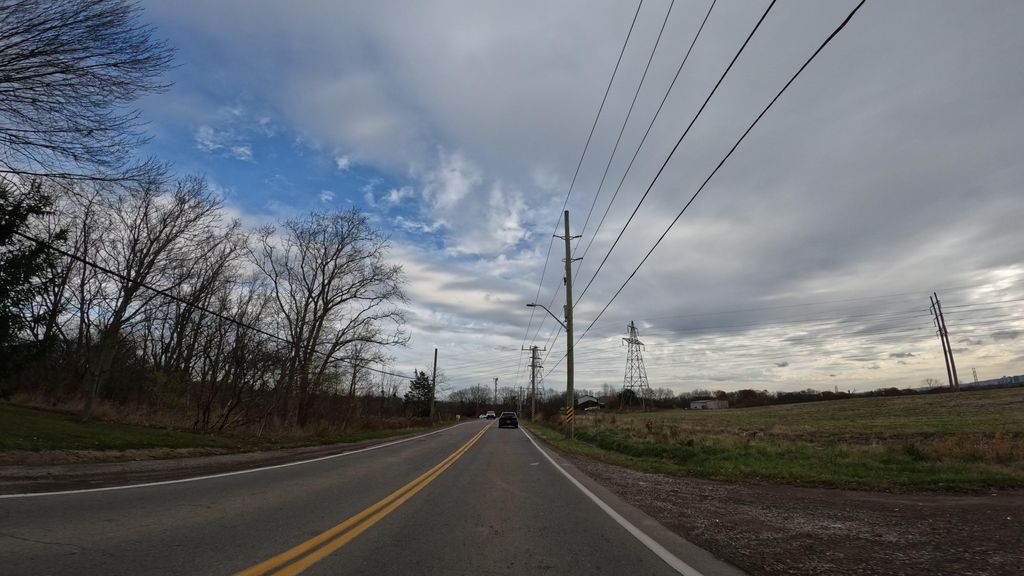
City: hamilton